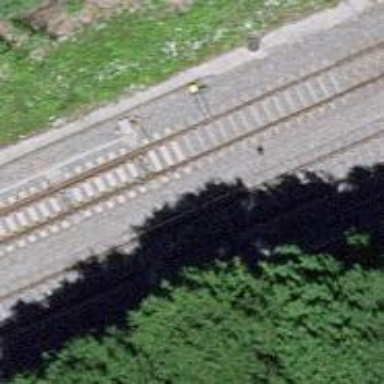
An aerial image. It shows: Railway switch.